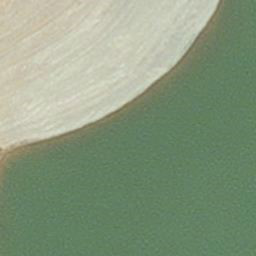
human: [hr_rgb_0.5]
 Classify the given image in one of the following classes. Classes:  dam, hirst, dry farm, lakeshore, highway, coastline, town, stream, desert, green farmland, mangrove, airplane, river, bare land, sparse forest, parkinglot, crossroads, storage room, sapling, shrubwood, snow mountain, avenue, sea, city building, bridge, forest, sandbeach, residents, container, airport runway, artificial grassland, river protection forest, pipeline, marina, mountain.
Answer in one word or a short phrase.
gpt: hirst